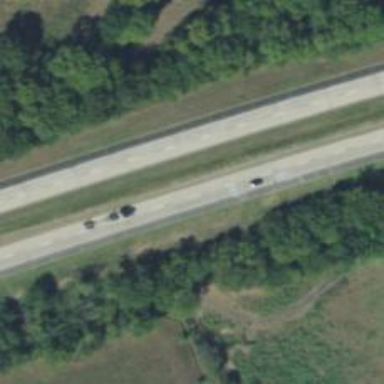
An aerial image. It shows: Asphalt motorway.